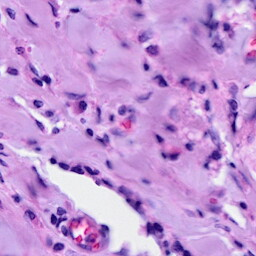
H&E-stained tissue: Breast